Question: I want to show a custom 403 page in my ASP.NET MVC 2 application. I added following to my config file:
'''
<httpErrors>
<remove statusCode="403" subStatusCode="-1"/>
<error statusCode="403" path="/403.htm" responseMode="ExecuteURL"/>
</httpErrors>
'''
I am still seeing the default ASP.NET 403 error page. What's wrong?

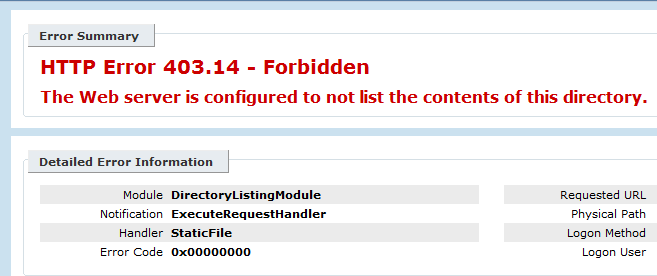
Answer: Add below markup in web.config:
'''
<customErrors mode="On" defaultRedirect="/error/error">
<error statusCode="400" redirect="/error/badrequest" />
<error statusCode="403" redirect="/error/forbidden" />
<error statusCode="404" redirect="/error/notfound" />
<error statusCode="414" redirect="/error/urltoolong" />
<error statusCode="503" redirect="/error/serviceunavailable" />
</customErrors>
'''
Add a view model named ErrorInfo with below code:
'''
using System;
using System.Collections.Generic;
using System.Linq;
using System.Web;
namespace Gunaatita.ViewModel
{
public class ErrorInfo
{
public string Message { get; set; }
public string Description { get; set; }
}
}
'''
Create a controller name ErrorController with below code:
'''
using System;
using System.Collections.Generic;
using System.Linq;
using System.Web;
using System.Web.Mvc;
using Gunaatita.ViewModel;
namespace Gunaatita.Controllers
{
[HandleError]
public class ErrorController : Controller
{
public ActionResult Error()
{
ErrorInfo errorInfo = new ErrorInfo();
errorInfo.Message = "An Error Has Occured";
errorInfo.Description = "An unexpected error occured on our website. The website administrator has been notified.";
return PartialView(errorInfo);
}
public ActionResult BadRequest()
{
ErrorInfo errorInfo = new ErrorInfo();
errorInfo.Message = "Bad Request";
errorInfo.Description = "The request cannot be fulfilled due to bad syntax.";
return PartialView("Error", errorInfo);
}
public ActionResult NotFound()
{
ErrorInfo errorInfo = new ErrorInfo();
errorInfo.Message = "We are sorry, the page you requested cannot be found.";
errorInfo.Description = "The URL may be misspelled or the page you're looking for is no longer available.";
return PartialView("Error", errorInfo);
}
public ActionResult Forbidden()
{
ErrorInfo errorInfo = new ErrorInfo();
errorInfo.Message = "403 Forbidden";
errorInfo.Description = "Forbidden: You don't have permission to access [directory] on this server.";
return PartialView("Error", errorInfo);
}
public ActionResult URLTooLong()
{
ErrorInfo errorInfo = new ErrorInfo();
errorInfo.Message = "URL Too Long";
errorInfo.Description = "The requested URL is too large to process. That's all we know.";
return PartialView("Error", errorInfo);
}
public ActionResult ServiceUnavailable()
{
ErrorInfo errorInfo = new ErrorInfo();
errorInfo.Message = "Service Unavailable";
errorInfo.Description = "Our apologies for the temporary inconvenience. This is due to overloading or maintenance of the server.";
return PartialView("Error", errorInfo);
}
protected override void Dispose(bool disposing)
{
base.Dispose(disposing);
}
}
}
'''
And update \Views\Shared\Error.cshtml with below markup:
'''
@model Gunaatita.ViewModel.ErrorInfo
@{
ViewBag.Title = "Problem";
Layout = "~/Views/Shared/_LayoutSite.cshtml";
}
<div class="middle-container">
<link rel="stylesheet" href="/Content/css/thankyou.css">
<!--- middle Container ---->
<div class="middle-container">
<div class="paddings thankyou-section" data-moduleid="2050" id="ContactUsPane">
@if (Model != null)
{
<h1>@Model.Message</h1>
<p>@Model.Description</p>
}
else
{
<h1>An Error Has Occured</h1>
<p>An unexpected error occured on our website. The website administrator has been notified.</p>
}
<p><a href="/" class="btn-read-more">Go To Home Page</a></p>
</div>
</div>
<!--- middle Container ---->
</div>
'''